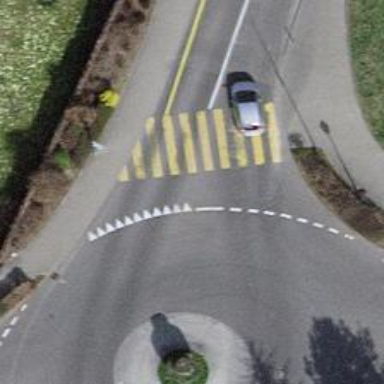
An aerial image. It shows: Zebra crossing for pedestrians.